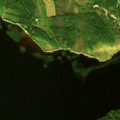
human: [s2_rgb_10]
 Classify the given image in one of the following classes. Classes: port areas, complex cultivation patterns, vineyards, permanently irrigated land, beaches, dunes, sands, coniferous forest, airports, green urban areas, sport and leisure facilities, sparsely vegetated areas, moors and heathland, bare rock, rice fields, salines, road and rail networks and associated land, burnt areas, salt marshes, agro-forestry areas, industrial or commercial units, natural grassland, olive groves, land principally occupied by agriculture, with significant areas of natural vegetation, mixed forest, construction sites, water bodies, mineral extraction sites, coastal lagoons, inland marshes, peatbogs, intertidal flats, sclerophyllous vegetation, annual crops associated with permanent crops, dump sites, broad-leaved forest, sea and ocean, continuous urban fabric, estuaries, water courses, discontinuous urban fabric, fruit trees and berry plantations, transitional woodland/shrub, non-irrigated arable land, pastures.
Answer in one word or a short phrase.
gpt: coniferous forest, water bodies